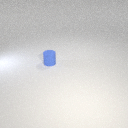
small blue rubber cylinder